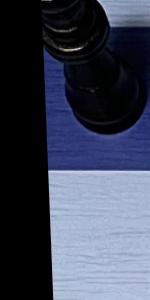
Label: Empty